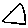
Label: triangle